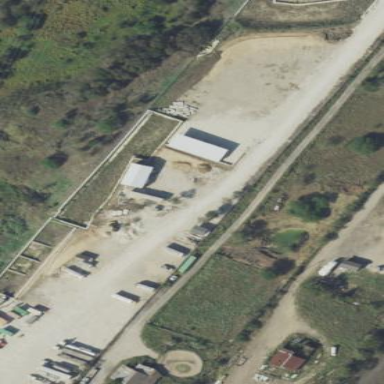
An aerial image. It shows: Storage rental shop with fence around it.